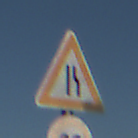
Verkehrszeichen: EinseitigVerengteFahrbahnRechts
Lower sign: Geschwindigkeit80
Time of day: MorningAfternoon
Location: Outdoor (Nature)
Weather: Clear
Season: Autumn
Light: Natural